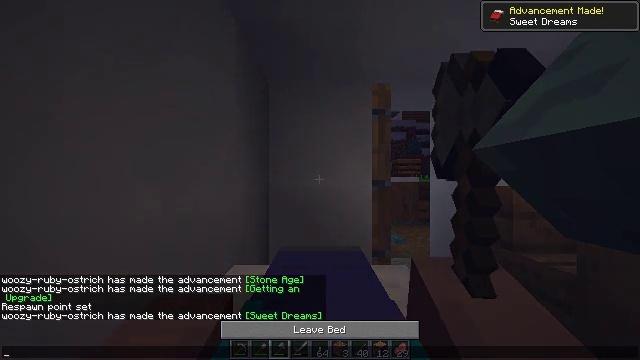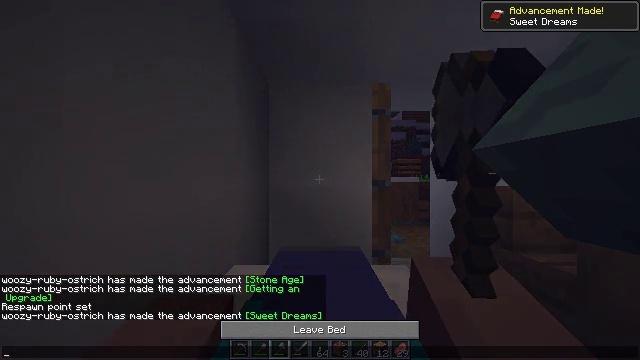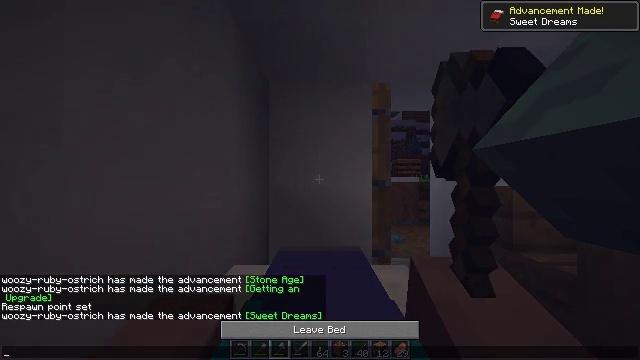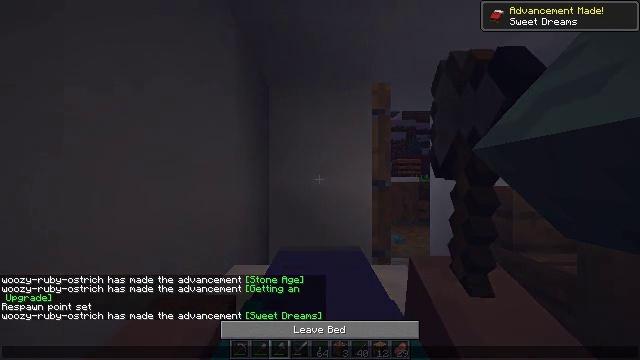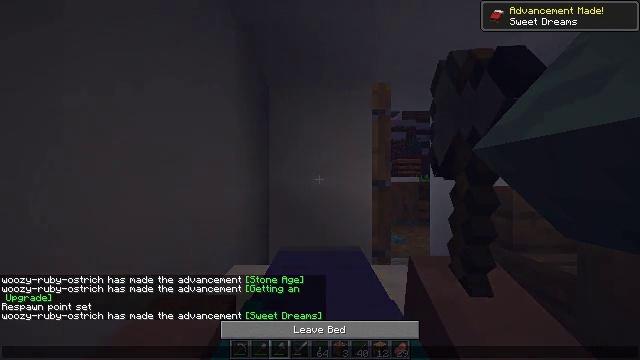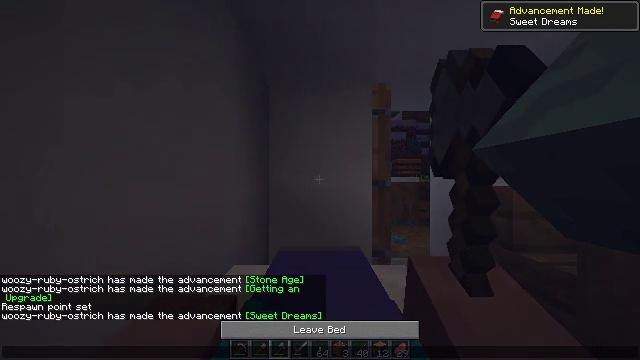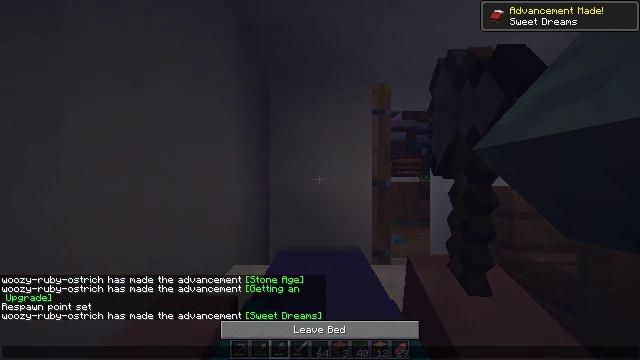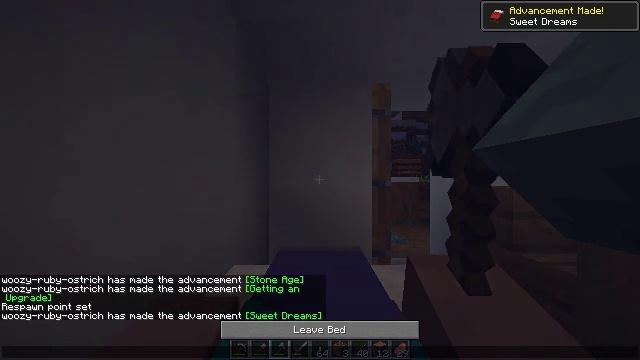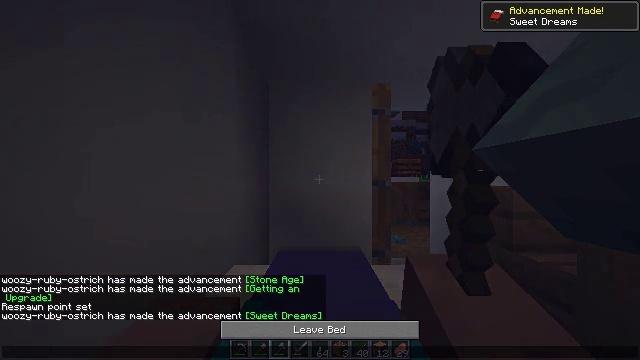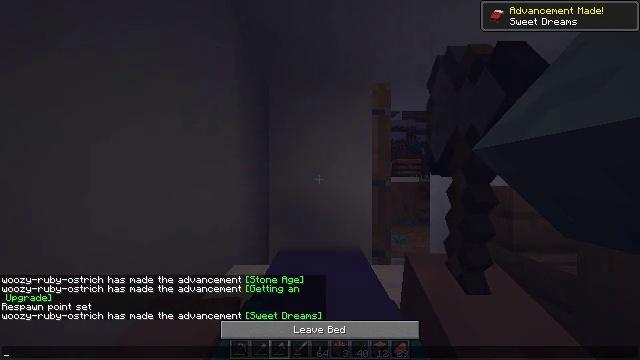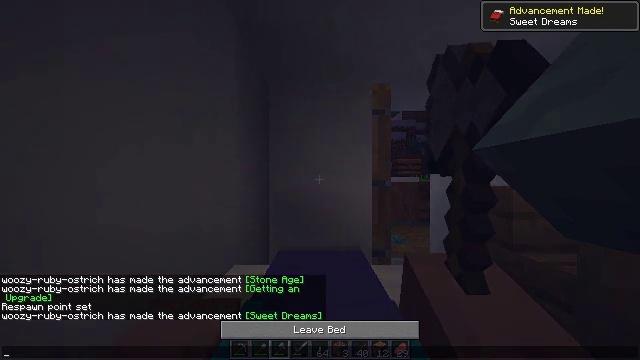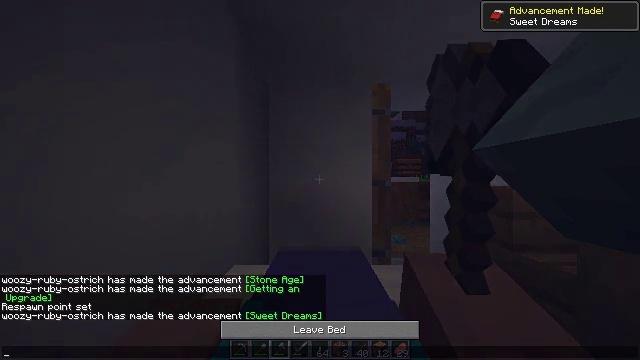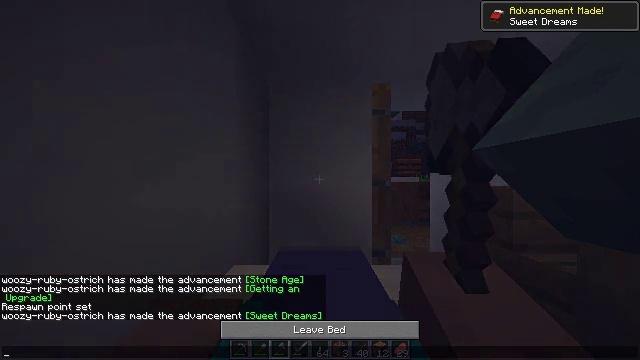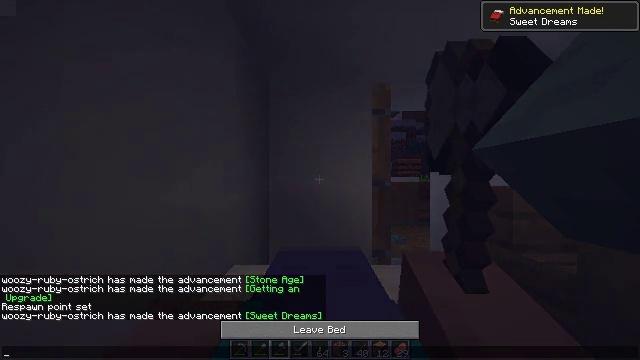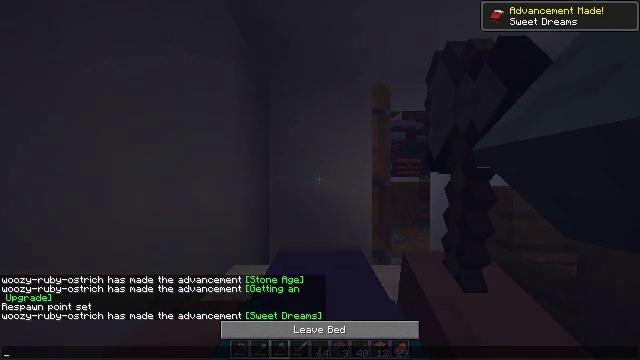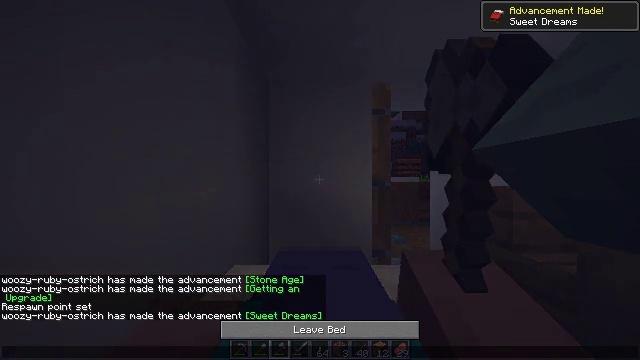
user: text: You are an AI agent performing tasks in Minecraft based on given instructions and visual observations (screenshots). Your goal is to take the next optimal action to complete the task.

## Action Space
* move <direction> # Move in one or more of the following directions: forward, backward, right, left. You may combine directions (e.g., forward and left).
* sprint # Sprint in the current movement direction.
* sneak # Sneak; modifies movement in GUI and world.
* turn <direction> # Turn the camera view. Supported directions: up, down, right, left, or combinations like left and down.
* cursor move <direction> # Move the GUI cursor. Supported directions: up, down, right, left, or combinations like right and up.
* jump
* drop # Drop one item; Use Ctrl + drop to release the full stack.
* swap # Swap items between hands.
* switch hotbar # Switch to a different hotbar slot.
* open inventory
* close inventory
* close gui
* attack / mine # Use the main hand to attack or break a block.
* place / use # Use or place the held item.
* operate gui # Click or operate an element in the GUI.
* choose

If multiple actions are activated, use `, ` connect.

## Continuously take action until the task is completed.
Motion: motion action
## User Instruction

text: Dig up potatoes from the soil.
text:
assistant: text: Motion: no_op
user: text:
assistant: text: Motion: no_op
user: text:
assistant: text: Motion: no_op
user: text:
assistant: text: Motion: no_op
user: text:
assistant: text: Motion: no_op
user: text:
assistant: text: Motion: no_op
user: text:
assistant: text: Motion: no_op
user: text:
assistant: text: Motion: no_op
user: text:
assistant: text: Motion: no_op
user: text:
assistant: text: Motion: no_op
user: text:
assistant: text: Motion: no_op
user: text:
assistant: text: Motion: no_op
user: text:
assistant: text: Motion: no_op
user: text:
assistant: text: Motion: no_op
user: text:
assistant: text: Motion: no_op
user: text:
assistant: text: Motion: no_op
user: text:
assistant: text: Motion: no_op
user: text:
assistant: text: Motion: no_op
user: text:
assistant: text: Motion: no_op
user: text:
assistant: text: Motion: no_op
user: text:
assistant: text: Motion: no_op
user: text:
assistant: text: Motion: no_op
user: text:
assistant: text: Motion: no_op
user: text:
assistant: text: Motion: no_op
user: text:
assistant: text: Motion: no_op
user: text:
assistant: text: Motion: no_op
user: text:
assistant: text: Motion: no_op
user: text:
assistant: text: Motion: no_op
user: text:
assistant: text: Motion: no_op
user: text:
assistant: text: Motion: no_op